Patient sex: M
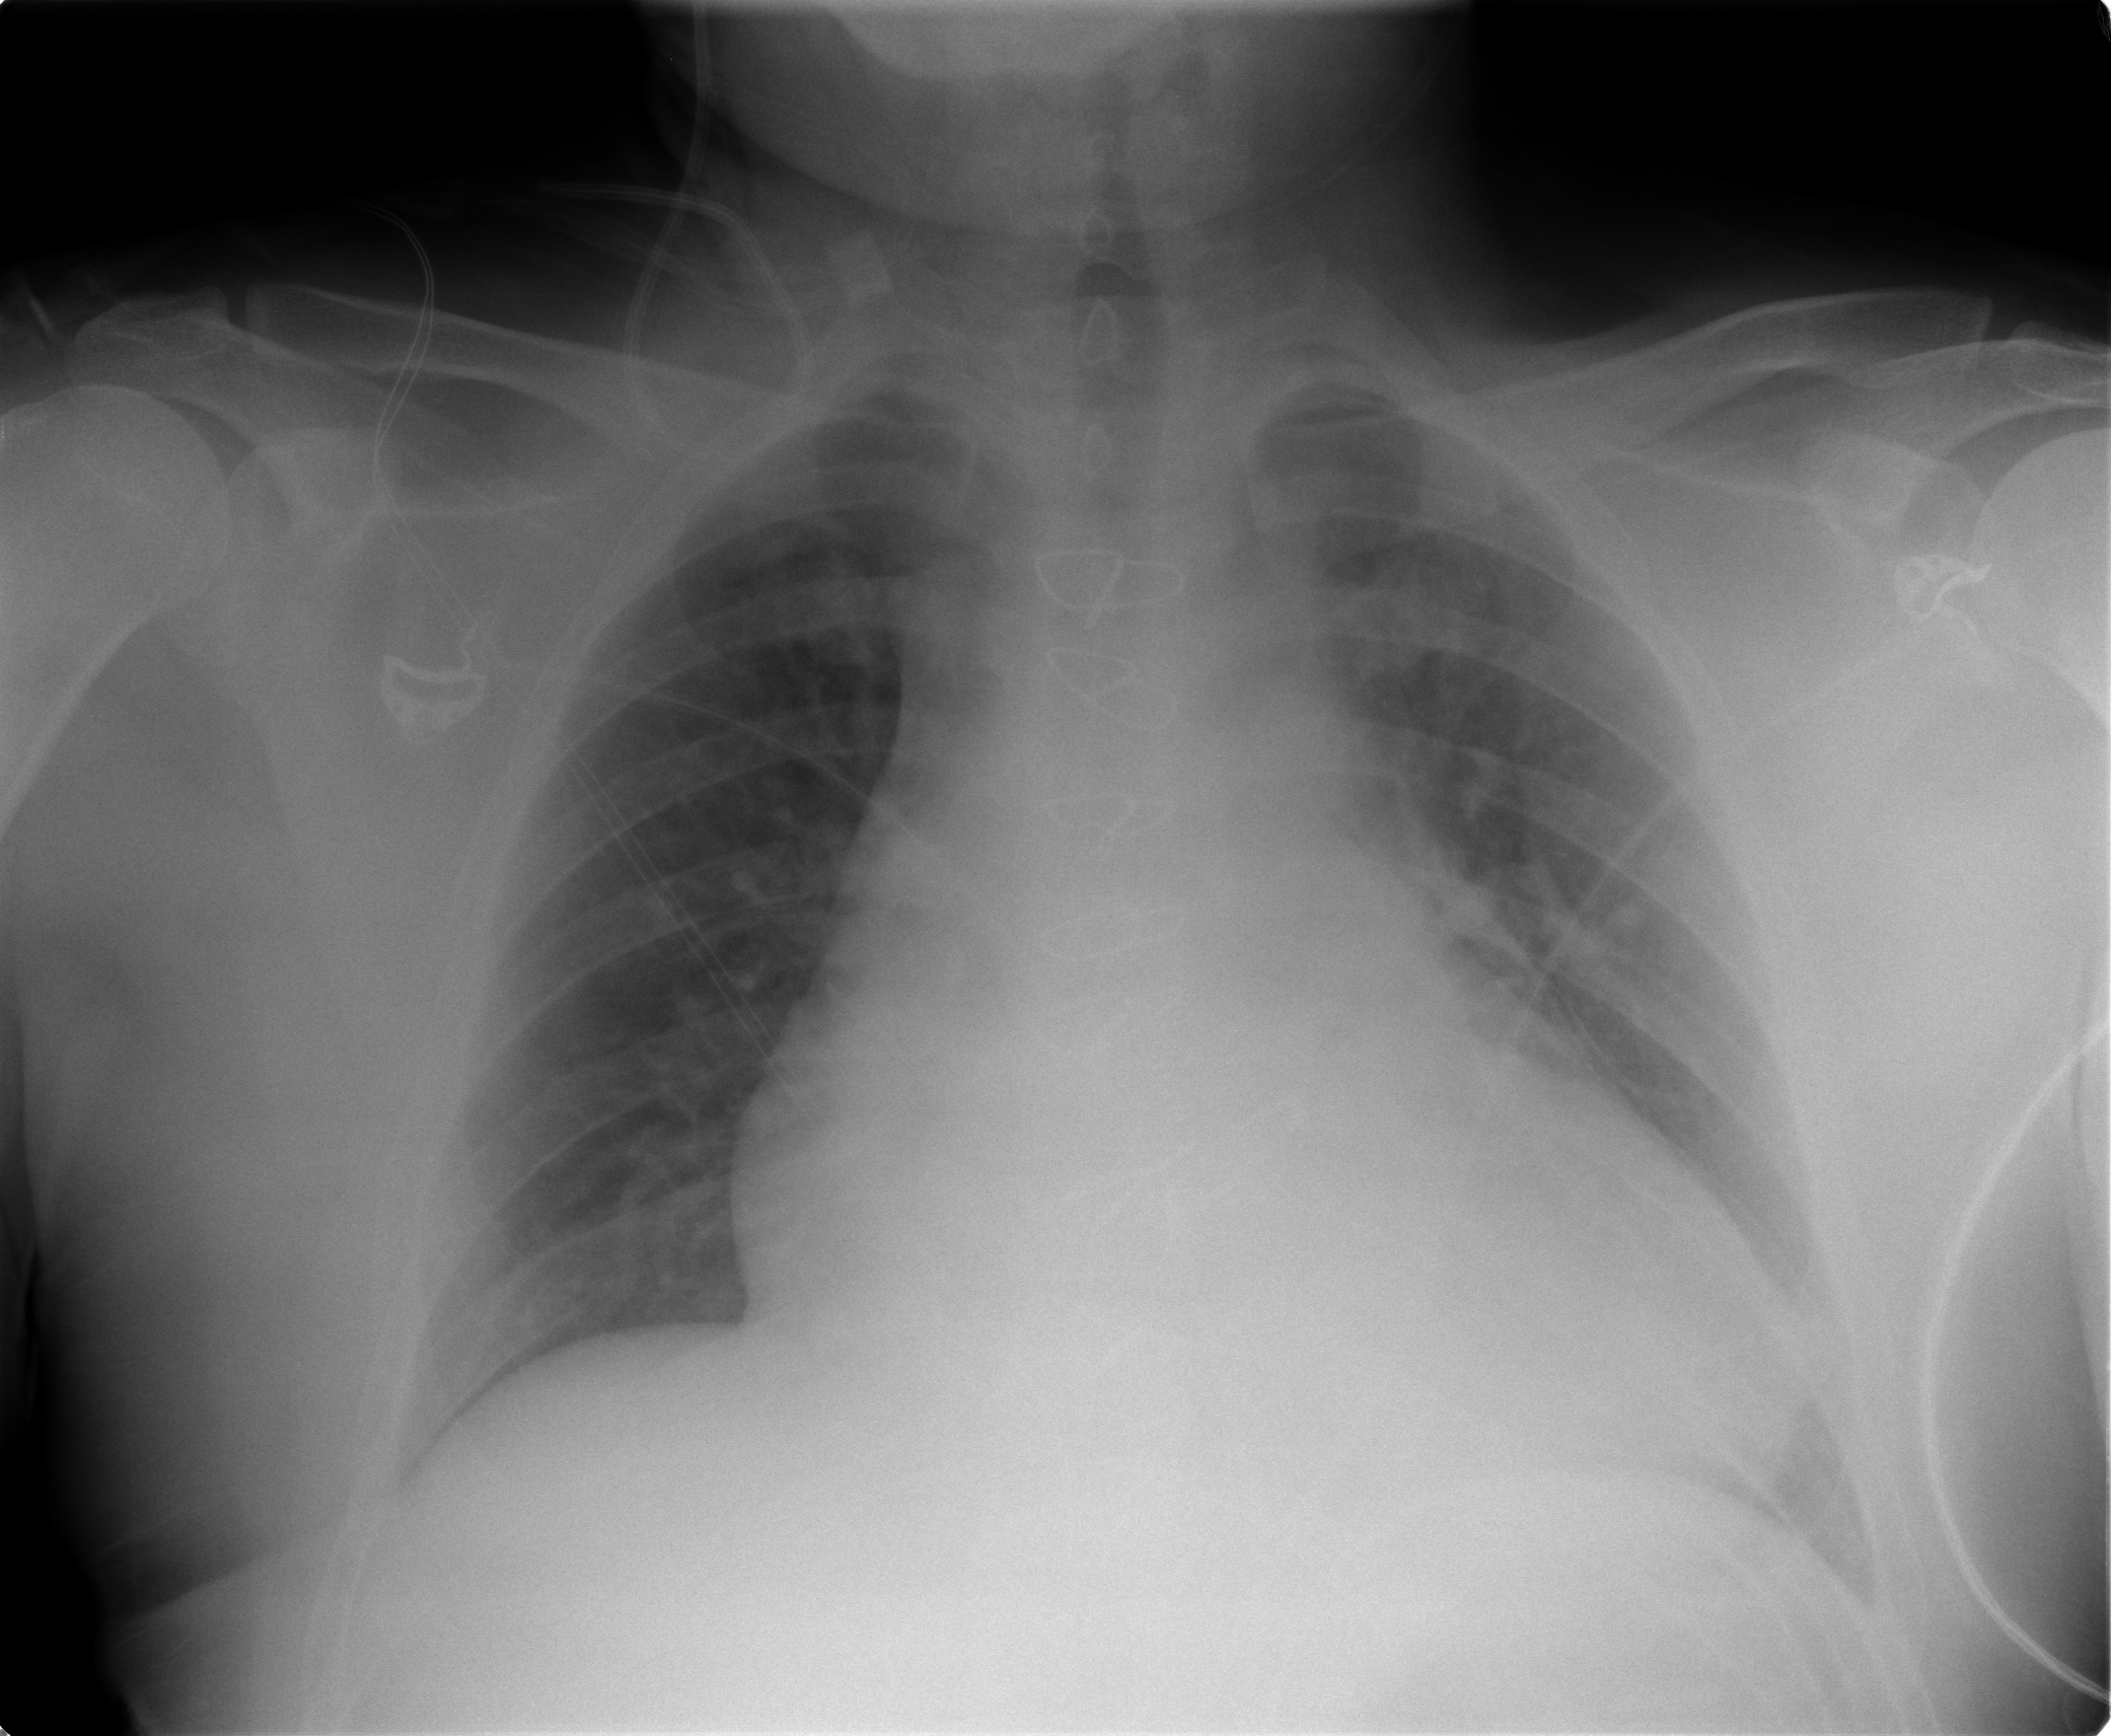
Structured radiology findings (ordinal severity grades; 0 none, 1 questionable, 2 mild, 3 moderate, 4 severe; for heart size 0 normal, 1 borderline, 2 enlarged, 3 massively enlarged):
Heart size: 2
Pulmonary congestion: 1
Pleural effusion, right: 0
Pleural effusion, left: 0
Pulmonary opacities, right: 0
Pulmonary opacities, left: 0
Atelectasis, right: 0
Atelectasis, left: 2